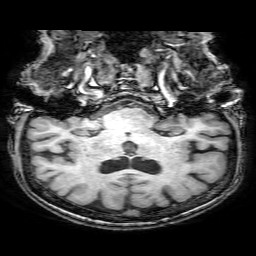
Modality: T1w
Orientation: sagittal
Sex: female
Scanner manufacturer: philips
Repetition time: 0.008245 s
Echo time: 0.00379 s